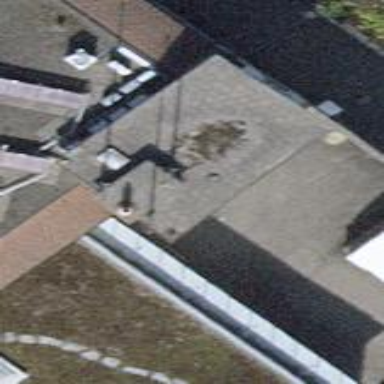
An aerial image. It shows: View of roof of building.